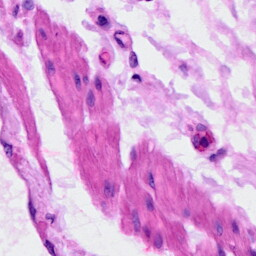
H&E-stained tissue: Ovarian